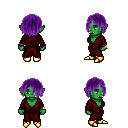
a pixel art fantasy rpg character, female body template, orc, green skin, red robe, metal pants, purple bangs hairstyle, bracelets, gold boots, four views (front, back, left, right), 2x2 character sprite sheet, small pixel art, hard edges, no anti-aliasing